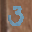
Label: 3